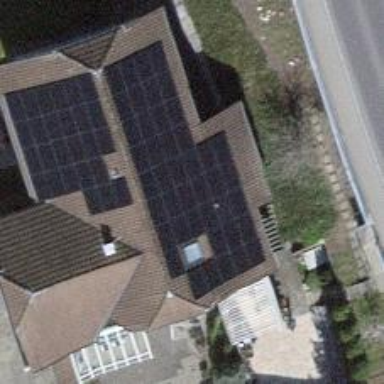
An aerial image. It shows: Solar power generator with photovoltaic panels.